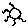
Label: sun